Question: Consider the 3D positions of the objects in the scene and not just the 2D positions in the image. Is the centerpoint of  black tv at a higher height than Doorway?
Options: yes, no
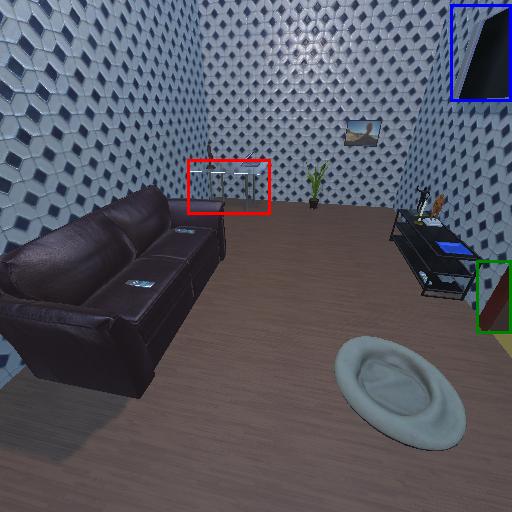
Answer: yes